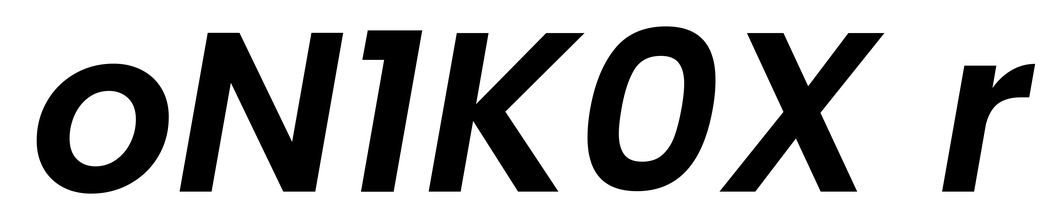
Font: Poppins-SemiBoldItalic